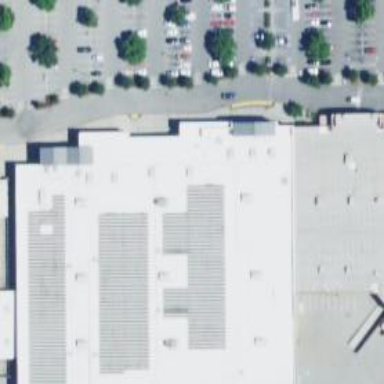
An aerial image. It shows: Department store building.